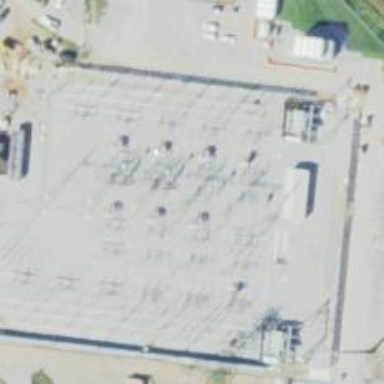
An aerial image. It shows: Switch for power supply.